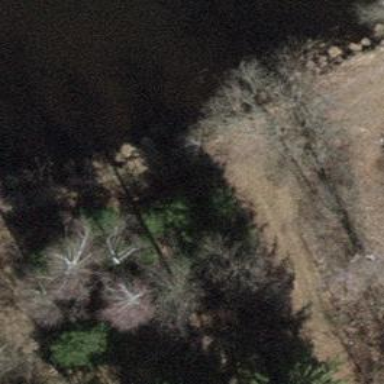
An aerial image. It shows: Brown bench.